The image is a 2-D grayscale rendering of a rotating-machine vibration signal (signal-to-image). Determine the machine's mechanical condition. Answer with exactly one of: normal, misalignment, unbalance, looseness.
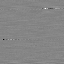
Answer: misalignment